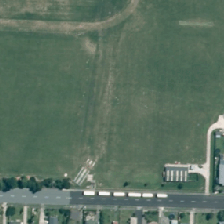
Land cover: urban_parkland